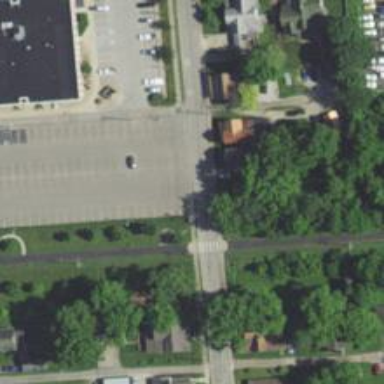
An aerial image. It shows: Road with crossing.